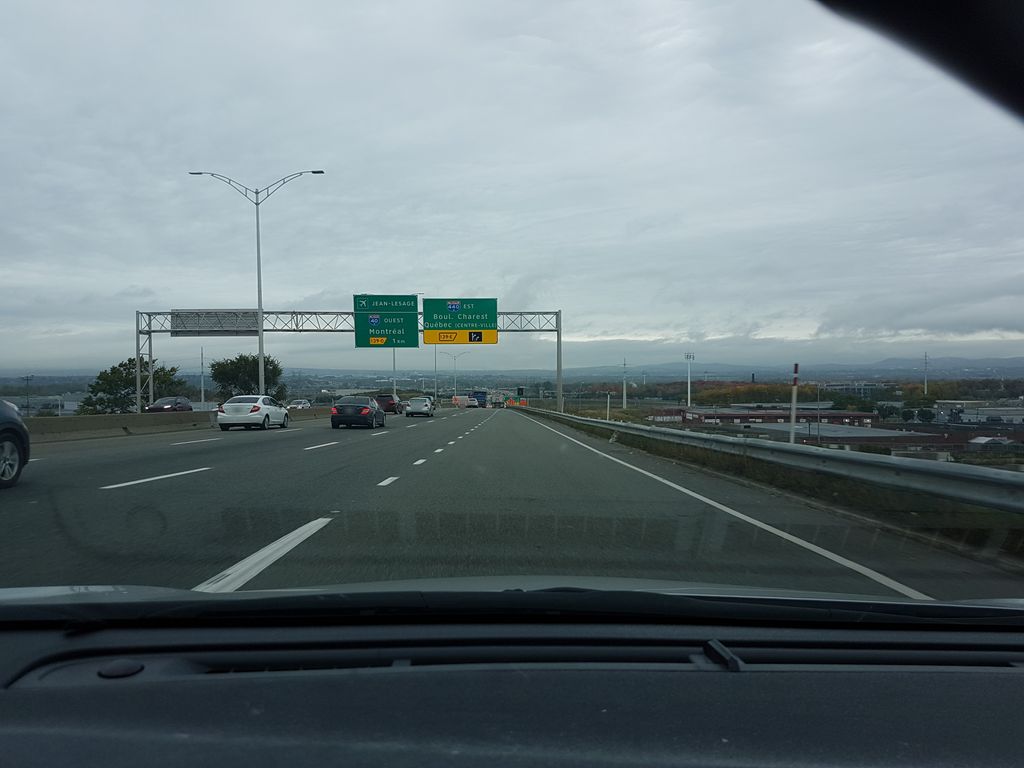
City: quebec_city